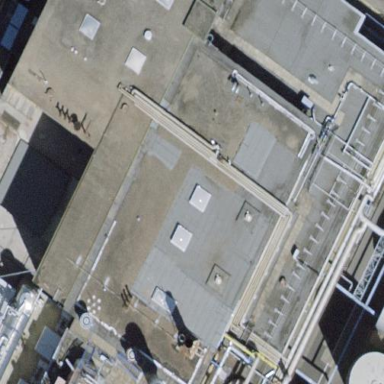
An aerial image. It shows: Industrial building.